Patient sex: F
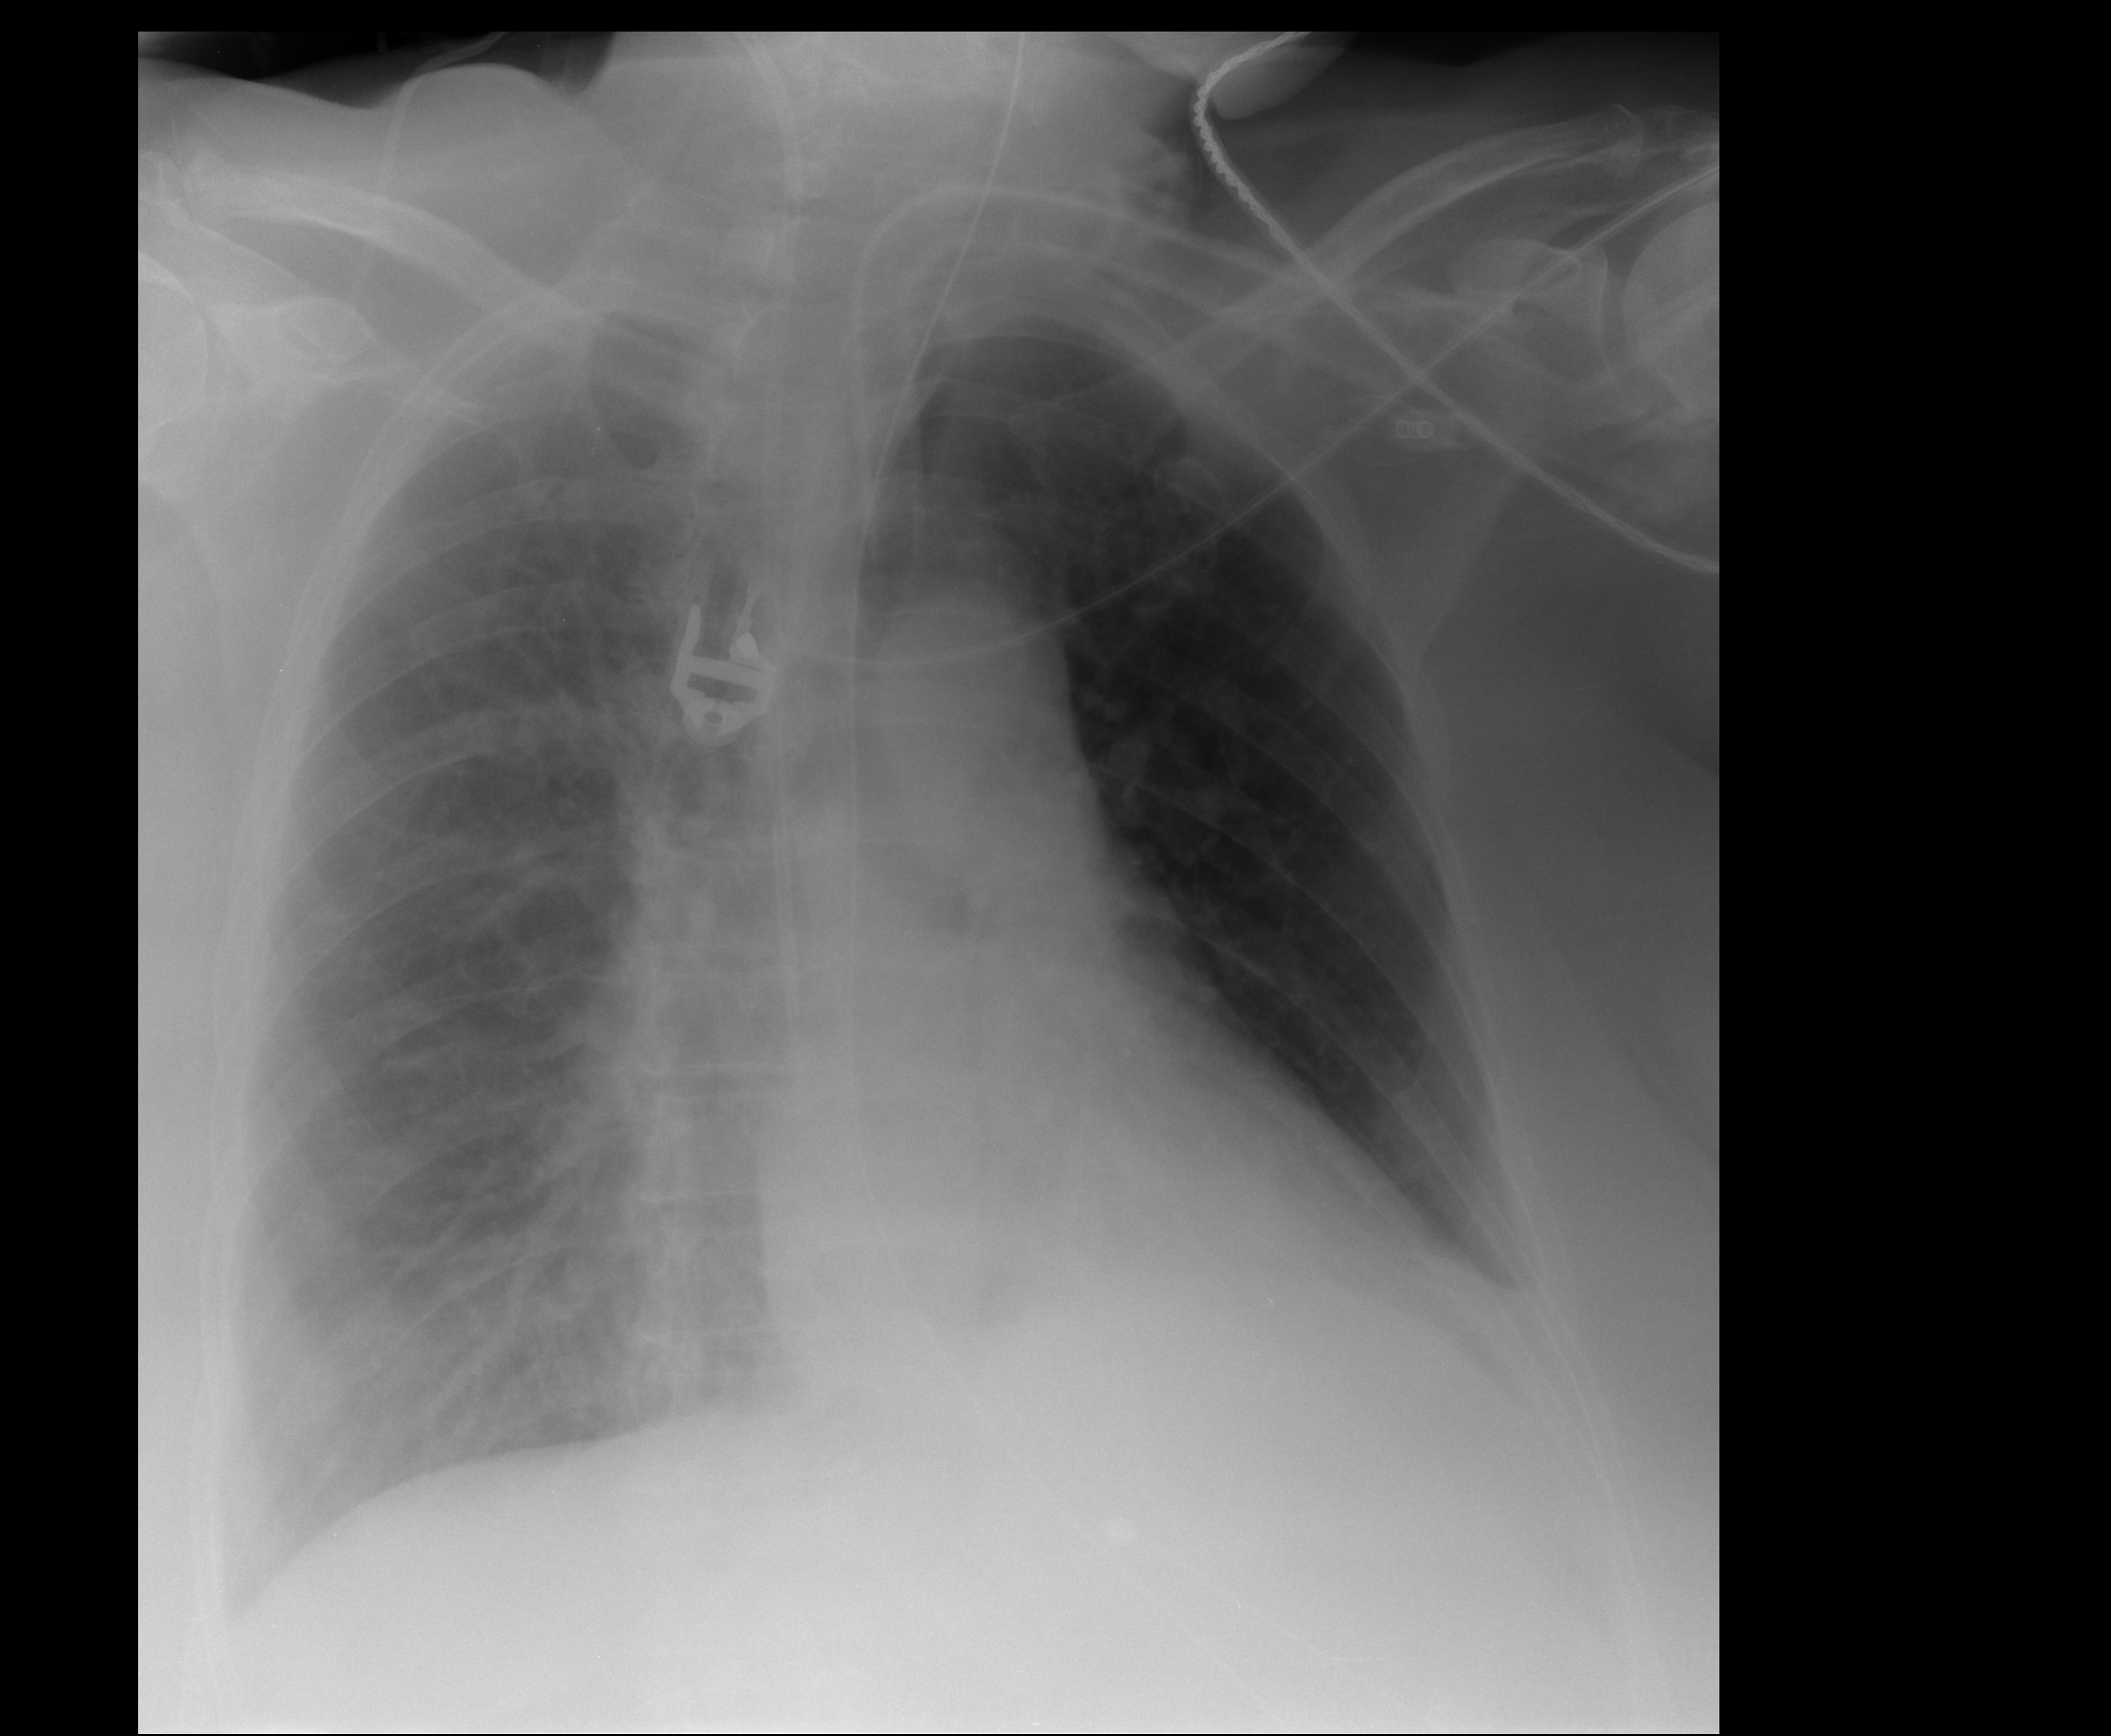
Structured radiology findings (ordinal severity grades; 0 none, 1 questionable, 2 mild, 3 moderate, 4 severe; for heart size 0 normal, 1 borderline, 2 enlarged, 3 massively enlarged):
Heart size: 0
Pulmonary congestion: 2
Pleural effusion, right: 0
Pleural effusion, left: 1
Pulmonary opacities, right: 0
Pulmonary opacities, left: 0
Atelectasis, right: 0
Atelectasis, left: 0